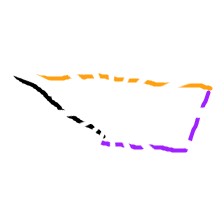
Shape: trapezoid